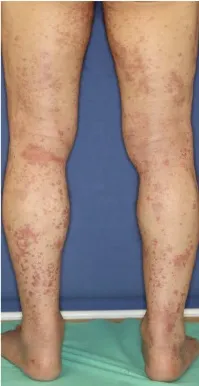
(A-C) The patient developed multiple purpuras on his extremities.
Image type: medical_photograph (skin_photograph)